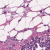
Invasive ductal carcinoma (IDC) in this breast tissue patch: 1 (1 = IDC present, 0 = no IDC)